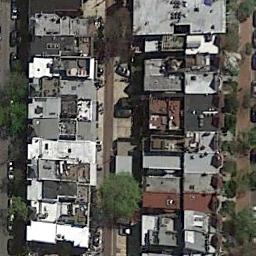
Label: residential